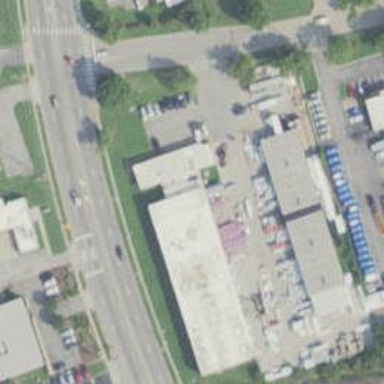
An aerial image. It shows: Commercial building.